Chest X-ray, AP view. Patient: 24 years old, sex F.
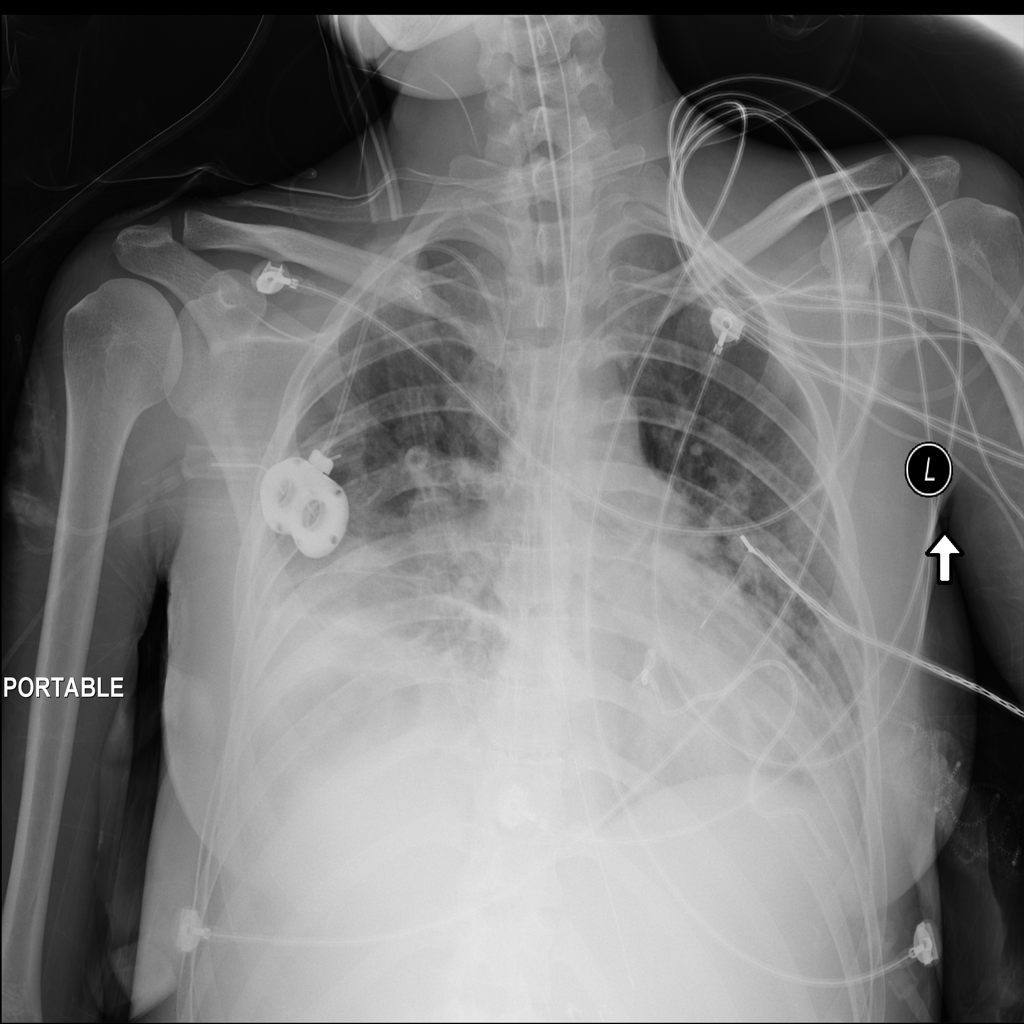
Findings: No Finding